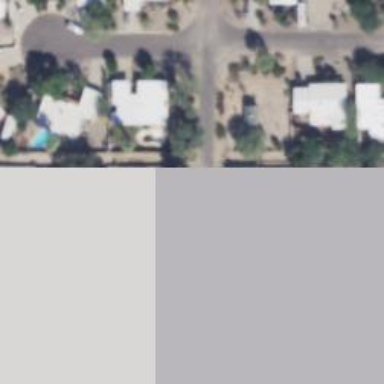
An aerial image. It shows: Alley classified as service road.